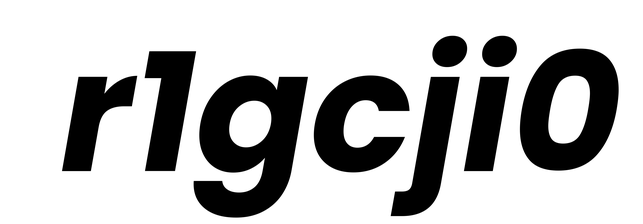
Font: Poppins-BoldItalic